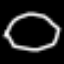
Label: octagon